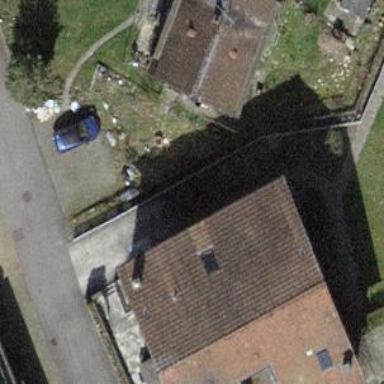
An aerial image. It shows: Detached building with gambrel roof shape.